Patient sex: M
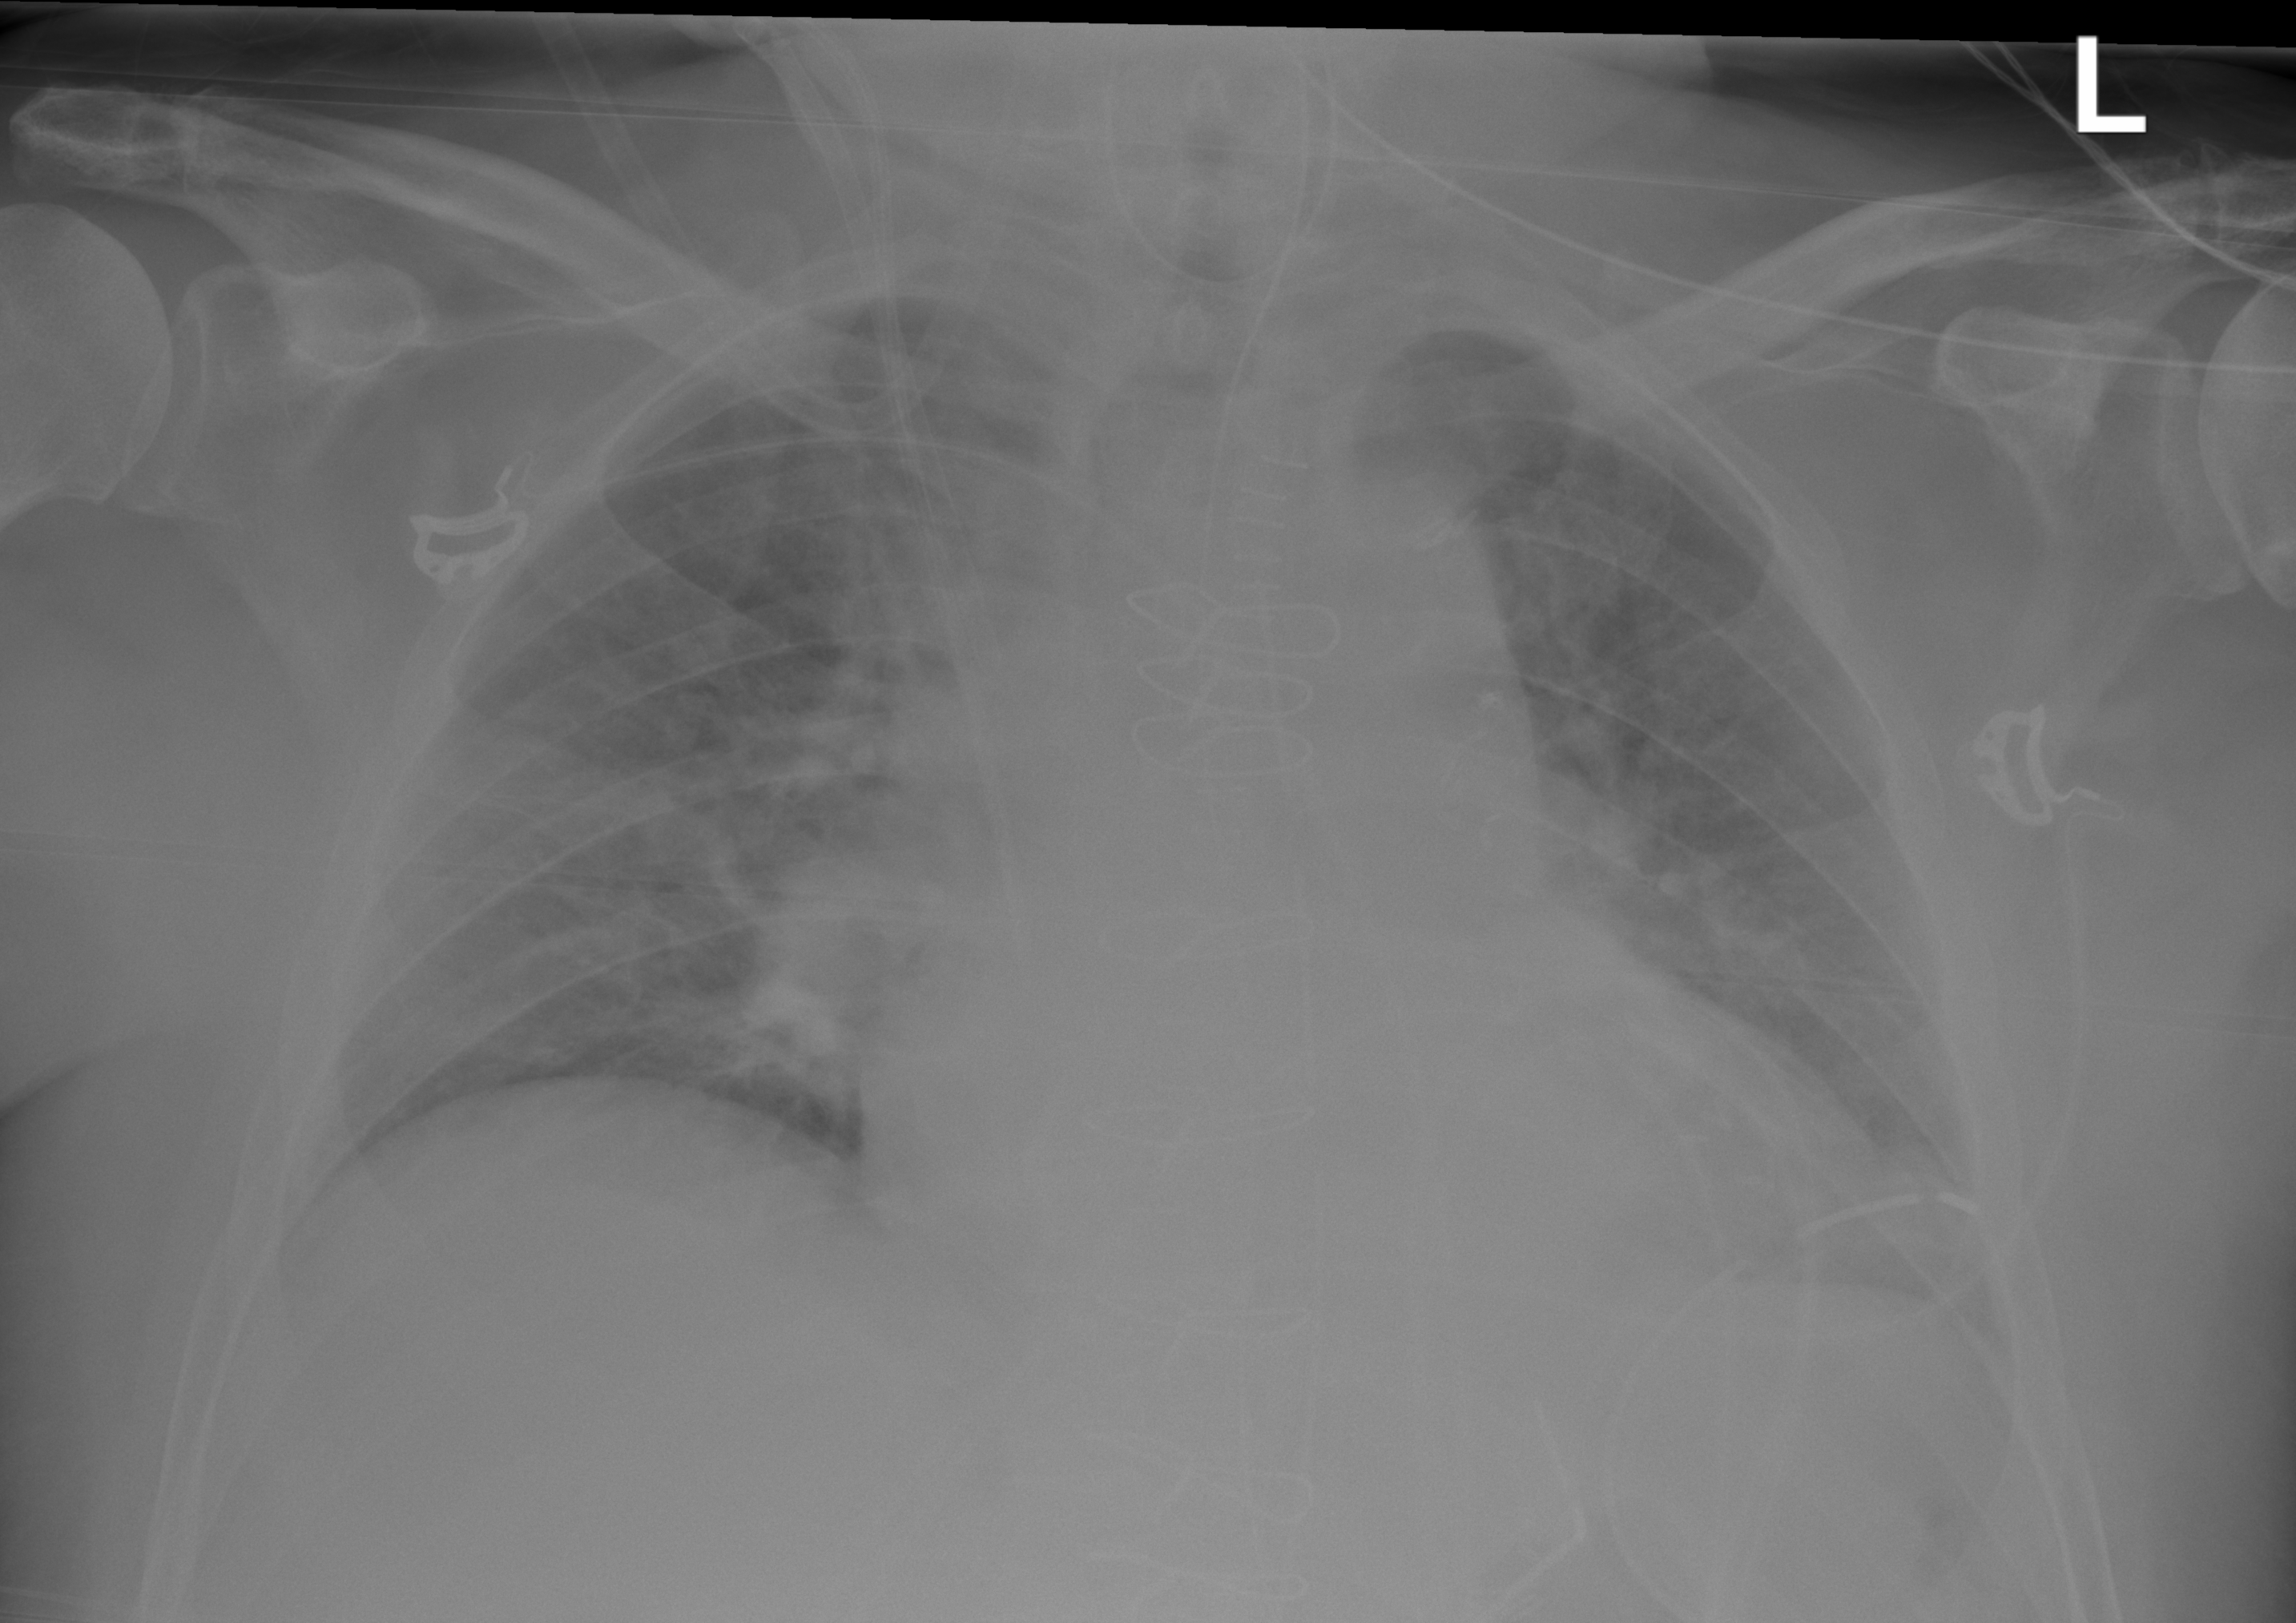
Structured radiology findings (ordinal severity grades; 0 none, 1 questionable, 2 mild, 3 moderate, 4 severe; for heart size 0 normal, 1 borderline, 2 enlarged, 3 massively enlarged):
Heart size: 2
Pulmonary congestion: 1
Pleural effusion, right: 0
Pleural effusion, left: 2
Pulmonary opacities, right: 0
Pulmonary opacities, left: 0
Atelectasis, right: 0
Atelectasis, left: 2